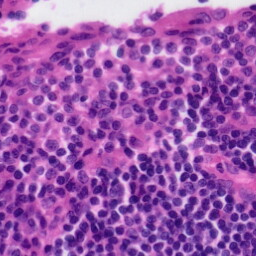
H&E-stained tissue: Tonsil